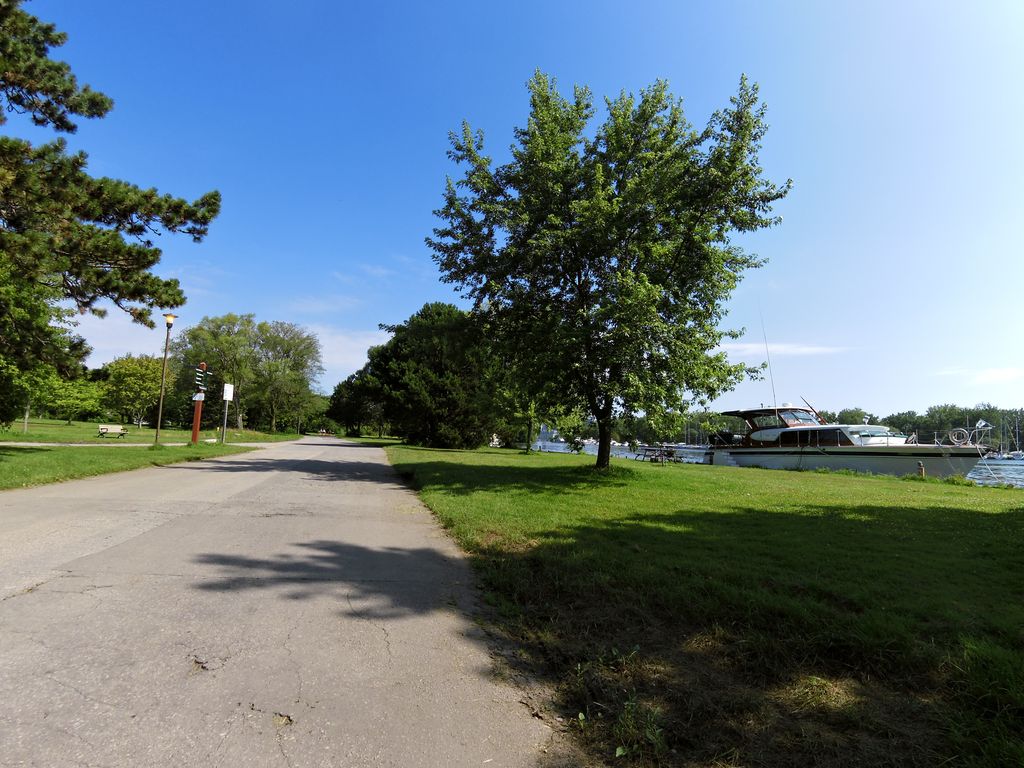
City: toronto